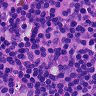
Metastatic tissue present: no